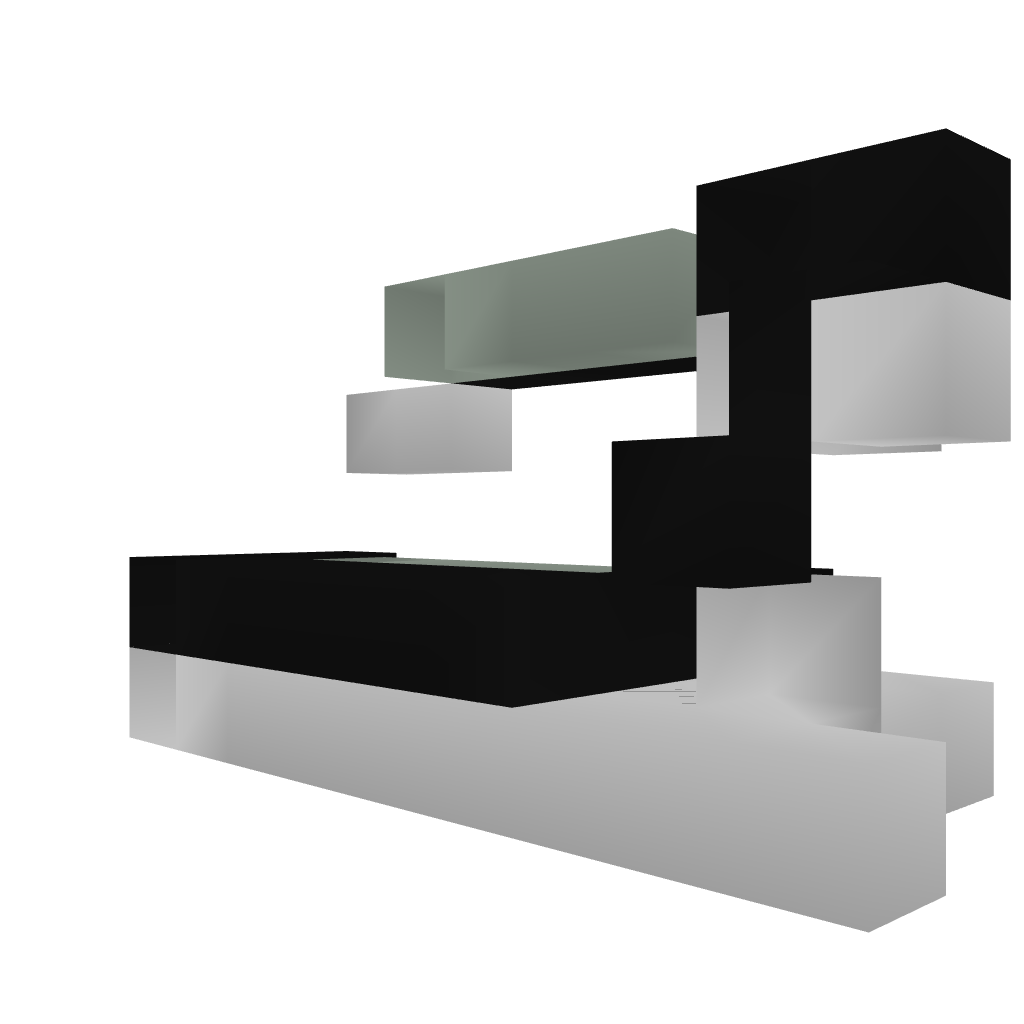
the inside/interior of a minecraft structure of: small redstone tv 4 a house